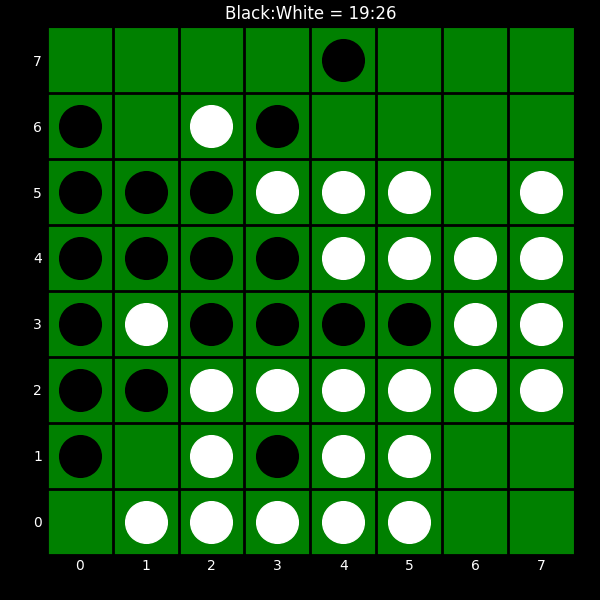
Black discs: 19
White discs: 26